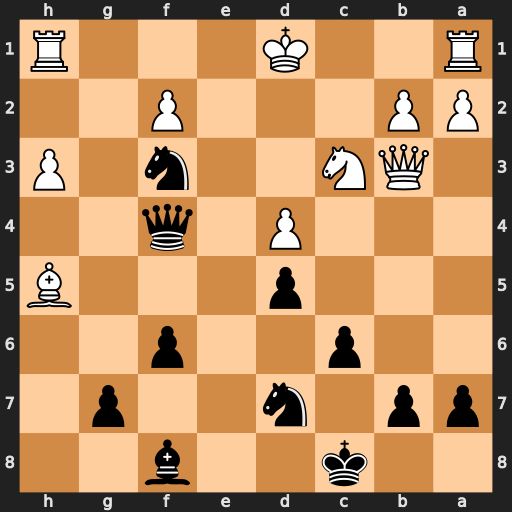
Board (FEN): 2k2b2/pp1n2p1/2p2p2/3p3B/3P1q2/1QN2n1P/PP3P2/R2K3R
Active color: b
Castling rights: -
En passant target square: -
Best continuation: Qd2#